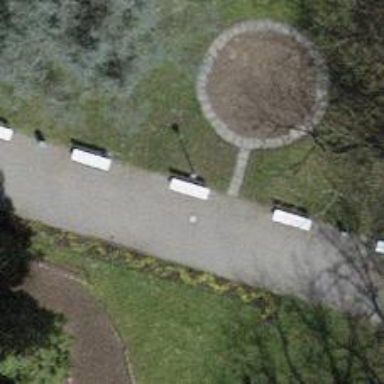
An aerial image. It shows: White bench.